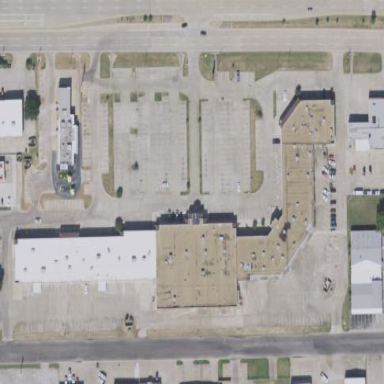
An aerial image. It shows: Retail area.